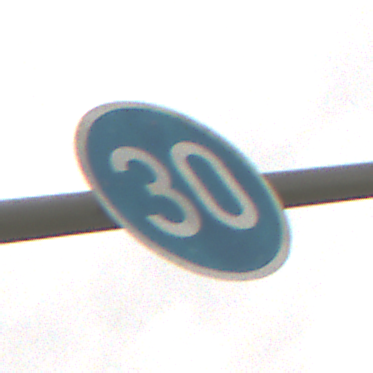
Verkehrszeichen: VorgeschriebeneMindestgeschwindigkeit
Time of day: Midday
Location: Outdoor (Nature)
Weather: Overcast
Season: NotSpecified
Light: Natural